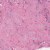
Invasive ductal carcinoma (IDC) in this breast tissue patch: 1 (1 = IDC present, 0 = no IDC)